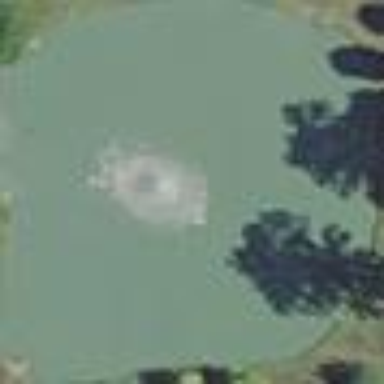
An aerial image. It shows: Pond located in basin area with natural surroundings of water.